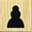
Piece: bP